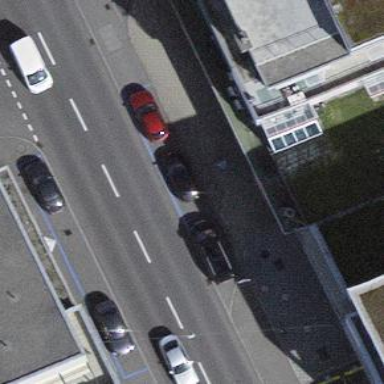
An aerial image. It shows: Street-side parking area.